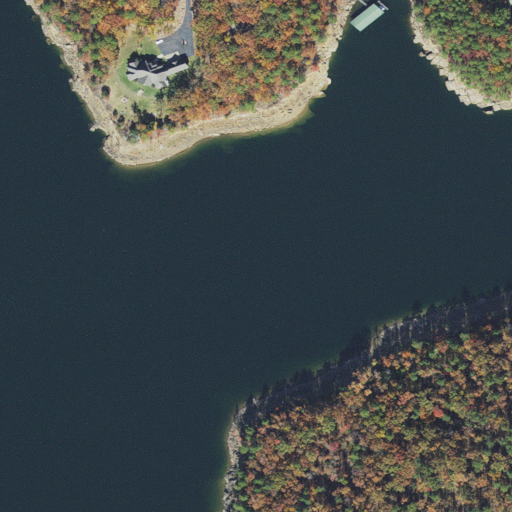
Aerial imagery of valley in Arkansas named Wackley Hollow containing open water, mixed forest, grassland, deciduous forest, evergreen forest, pasture, and low intensity development